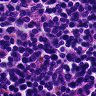
Metastatic tissue present: no